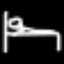
Label: bed